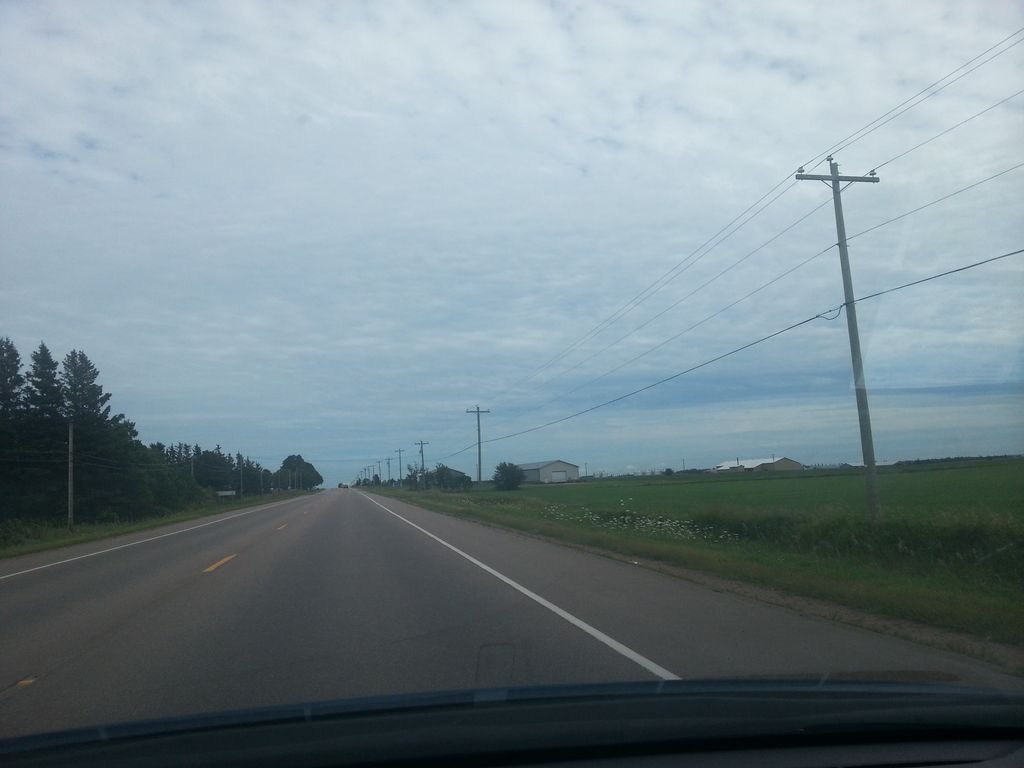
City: charlottetown